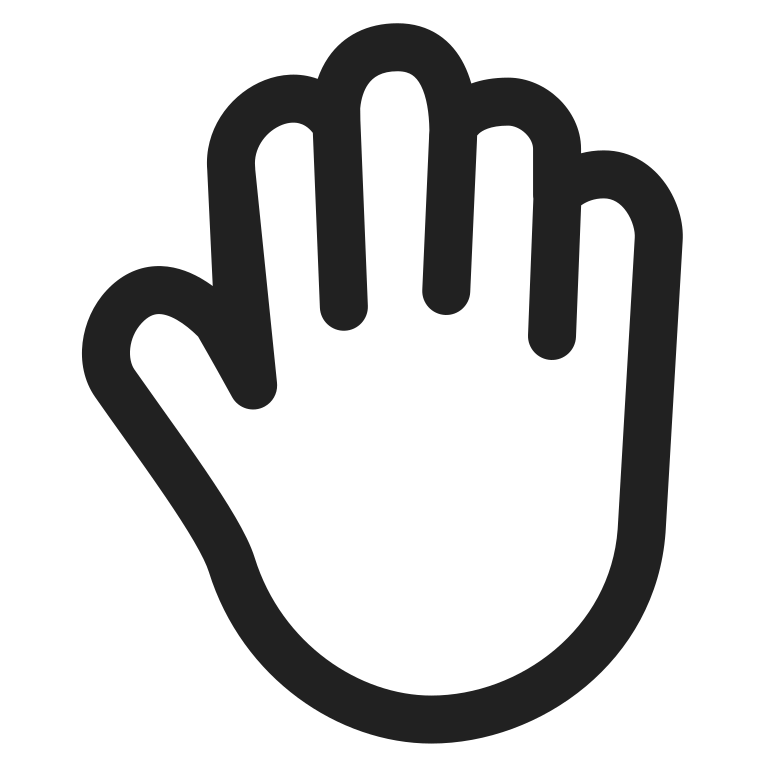
raised back of hand high contrast default